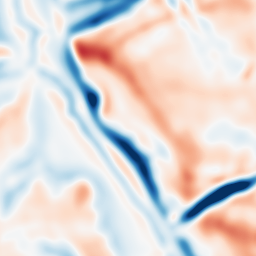
Category: multiscale
Decomposition family: dog
Decomposition parameters: sigma_low: 5
sigma_high: 10
Upsampling method: bilinear
Upsampling parameters: scale: 8
Upsampling scale: 8